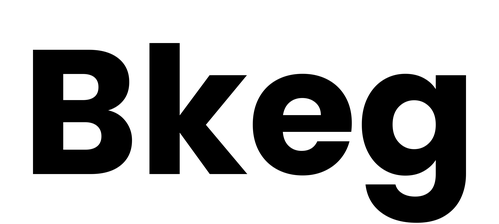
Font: Poppins-Bold